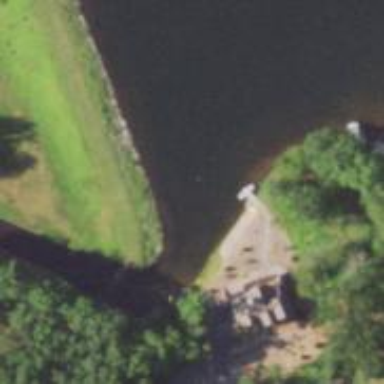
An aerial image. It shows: Dam along waterway.